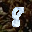
Label: 8